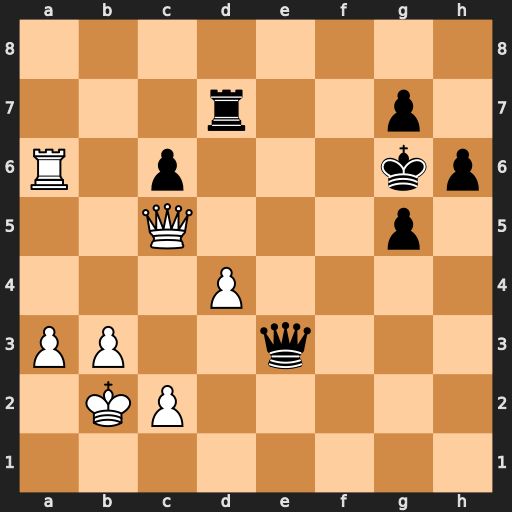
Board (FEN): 8/3r2p1/R1p3kp/2Q3p1/3P4/PP2q3/1KP5/8
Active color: w
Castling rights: -
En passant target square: -
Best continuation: Qxc6+ Kh5 Qxd7